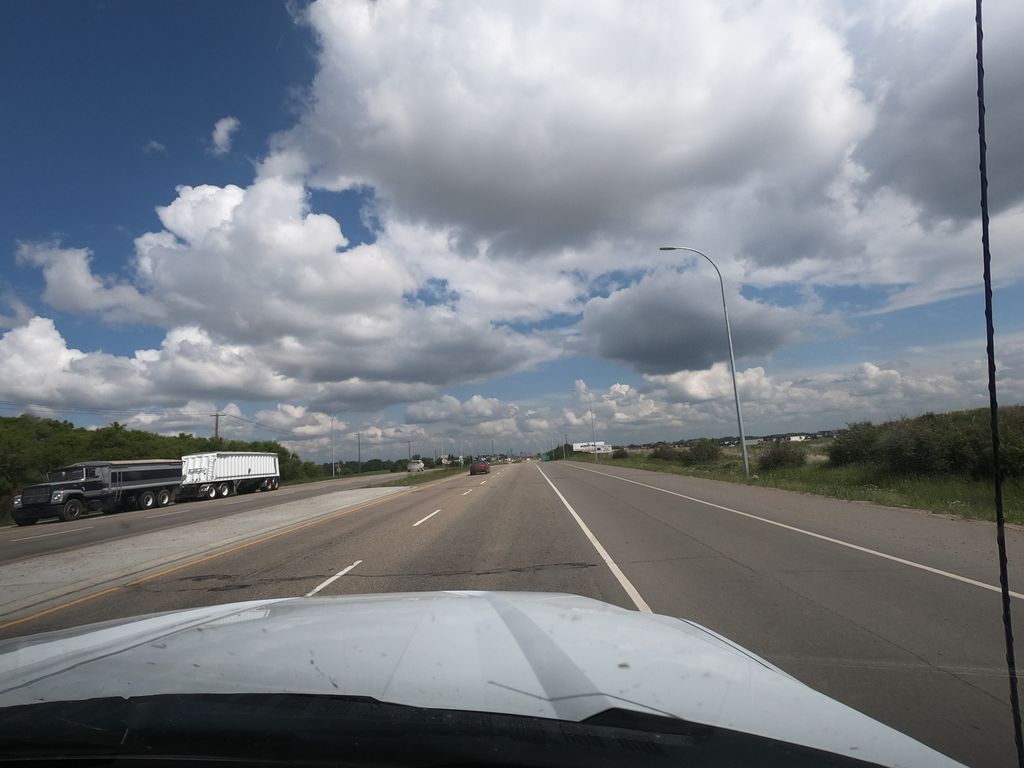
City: edmonton